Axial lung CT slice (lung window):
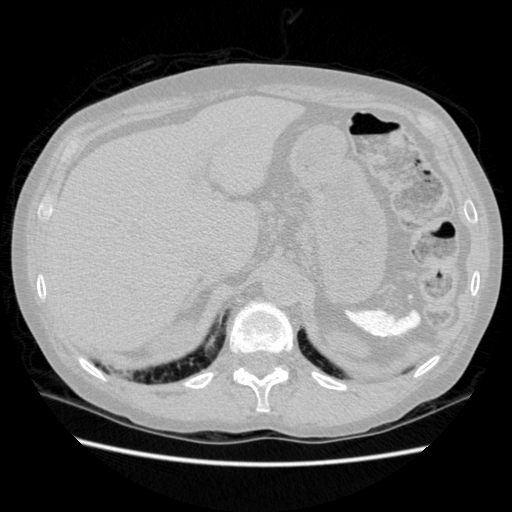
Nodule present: no